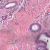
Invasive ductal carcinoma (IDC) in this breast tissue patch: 0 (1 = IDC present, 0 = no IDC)